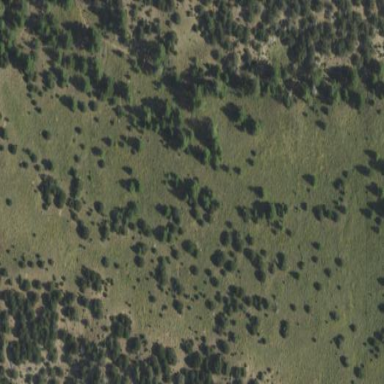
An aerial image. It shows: Natural area with evergreen scrub vegetation consisting of needle-leaved trees.